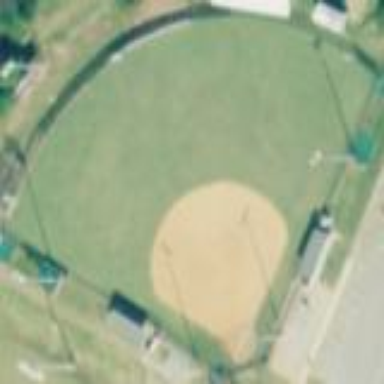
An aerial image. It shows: Softball pitch with grass surface for leisure land.